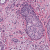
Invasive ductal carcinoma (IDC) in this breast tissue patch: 1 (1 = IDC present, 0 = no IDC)